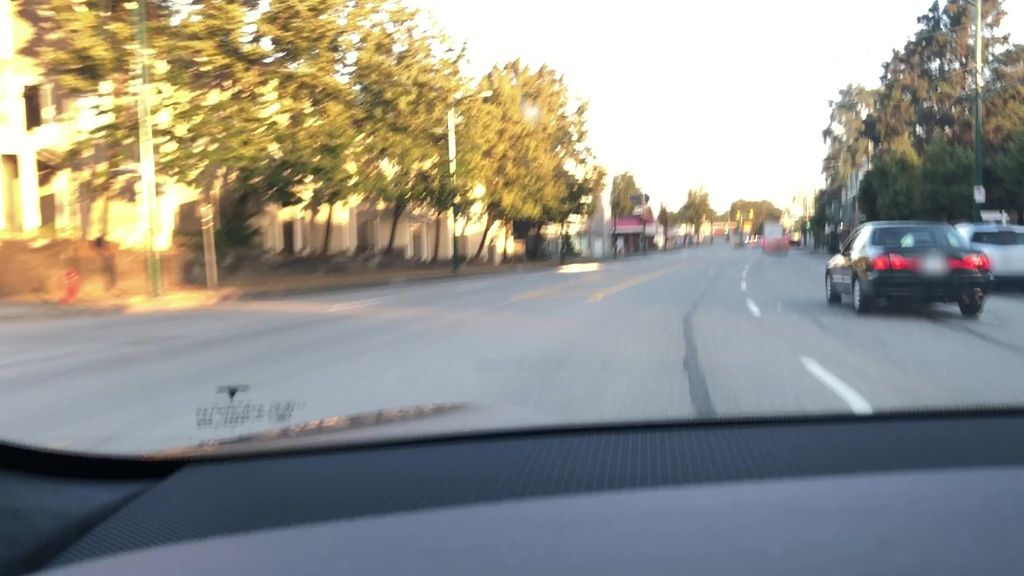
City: vancouver